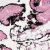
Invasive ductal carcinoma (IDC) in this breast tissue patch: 0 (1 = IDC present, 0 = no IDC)